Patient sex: M
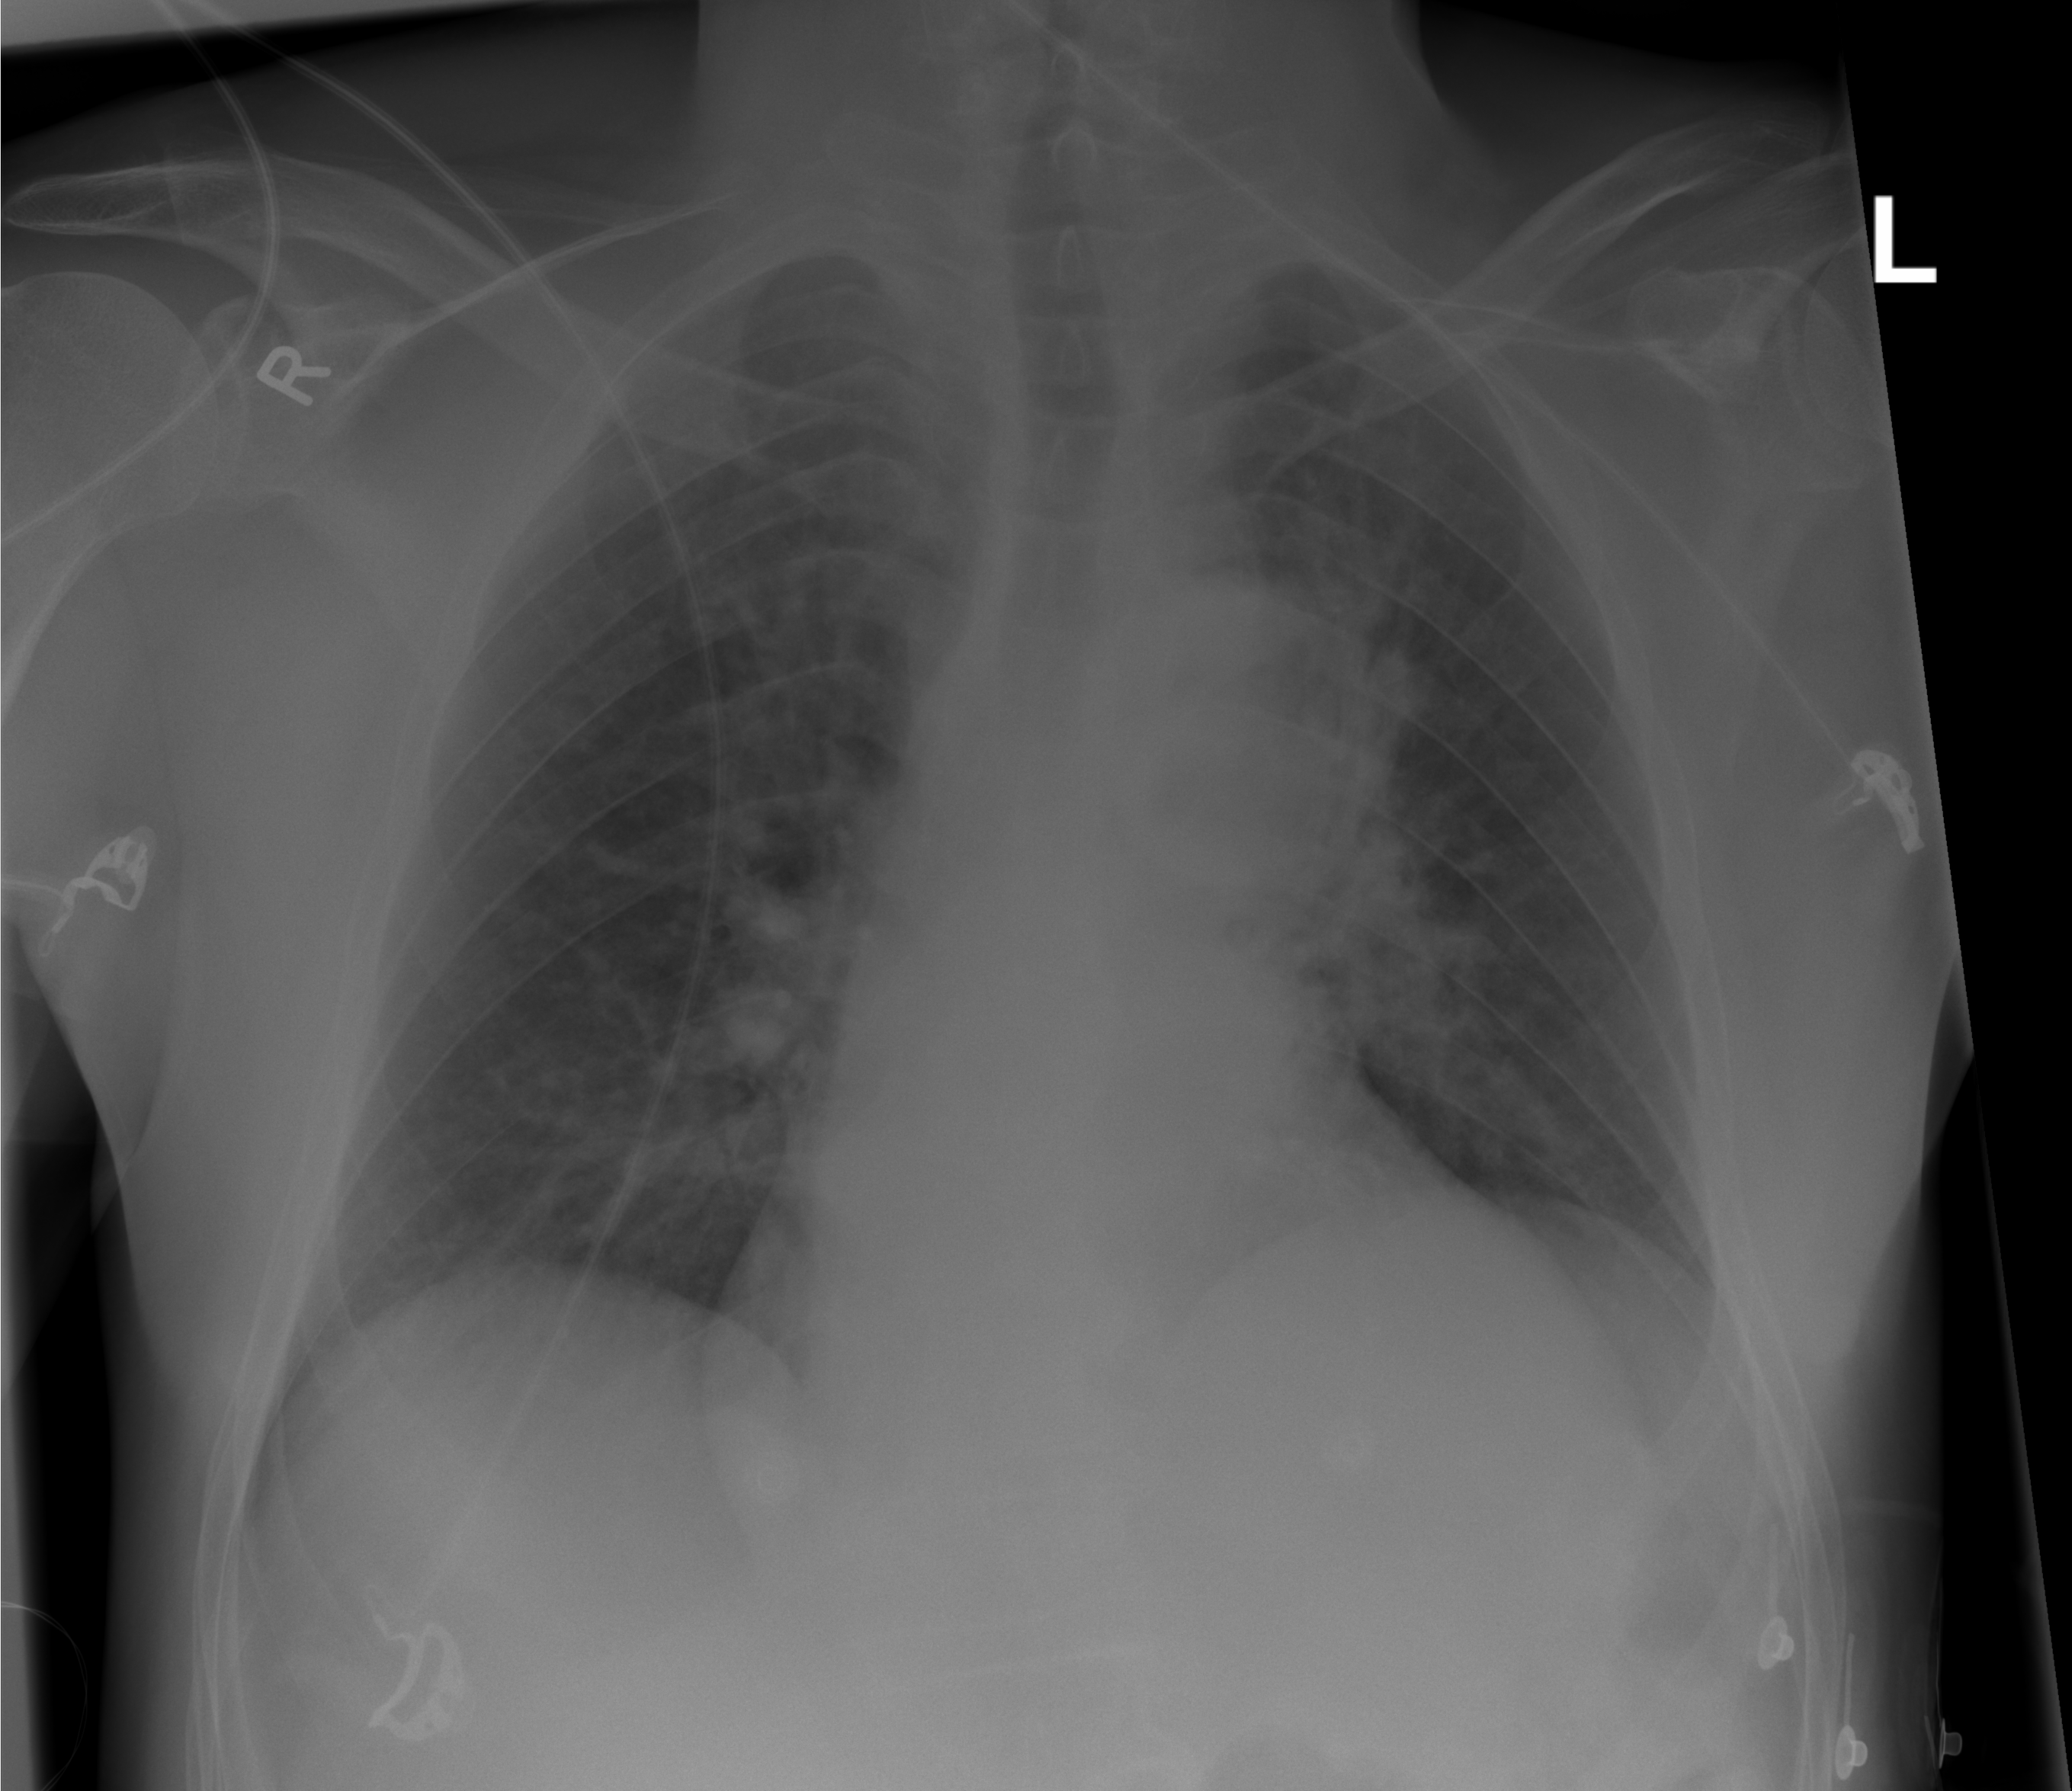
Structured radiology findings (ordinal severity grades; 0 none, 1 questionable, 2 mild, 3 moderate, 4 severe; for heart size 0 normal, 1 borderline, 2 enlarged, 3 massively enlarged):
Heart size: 0
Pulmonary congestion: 0
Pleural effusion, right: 0
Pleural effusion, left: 0
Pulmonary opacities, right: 0
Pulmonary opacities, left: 3
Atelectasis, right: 0
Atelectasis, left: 0